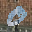
Label: 0